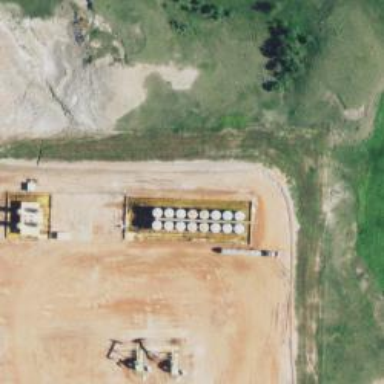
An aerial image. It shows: Storage tank with man-made structure.